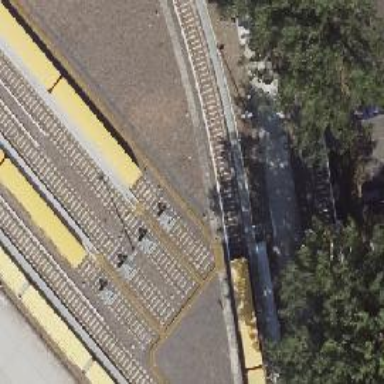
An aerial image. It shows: Yard with bottom electrified rail.